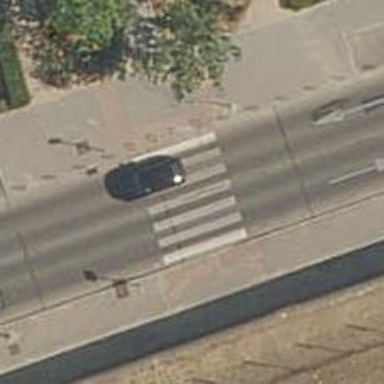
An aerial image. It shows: Zebra crossing on the road.